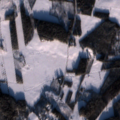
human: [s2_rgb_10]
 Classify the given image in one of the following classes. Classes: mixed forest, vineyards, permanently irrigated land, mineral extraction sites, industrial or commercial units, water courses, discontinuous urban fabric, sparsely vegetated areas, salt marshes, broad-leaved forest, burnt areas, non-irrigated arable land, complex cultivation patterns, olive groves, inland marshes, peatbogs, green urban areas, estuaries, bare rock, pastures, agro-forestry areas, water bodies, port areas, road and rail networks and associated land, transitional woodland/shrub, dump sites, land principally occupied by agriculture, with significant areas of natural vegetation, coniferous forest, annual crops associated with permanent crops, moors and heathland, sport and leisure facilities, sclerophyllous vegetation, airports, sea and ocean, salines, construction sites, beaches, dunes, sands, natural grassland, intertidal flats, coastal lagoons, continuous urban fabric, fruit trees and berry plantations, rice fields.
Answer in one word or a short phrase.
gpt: non-irrigated arable land, land principally occupied by agriculture, with significant areas of natural vegetation, mixed forest, transitional woodland/shrub